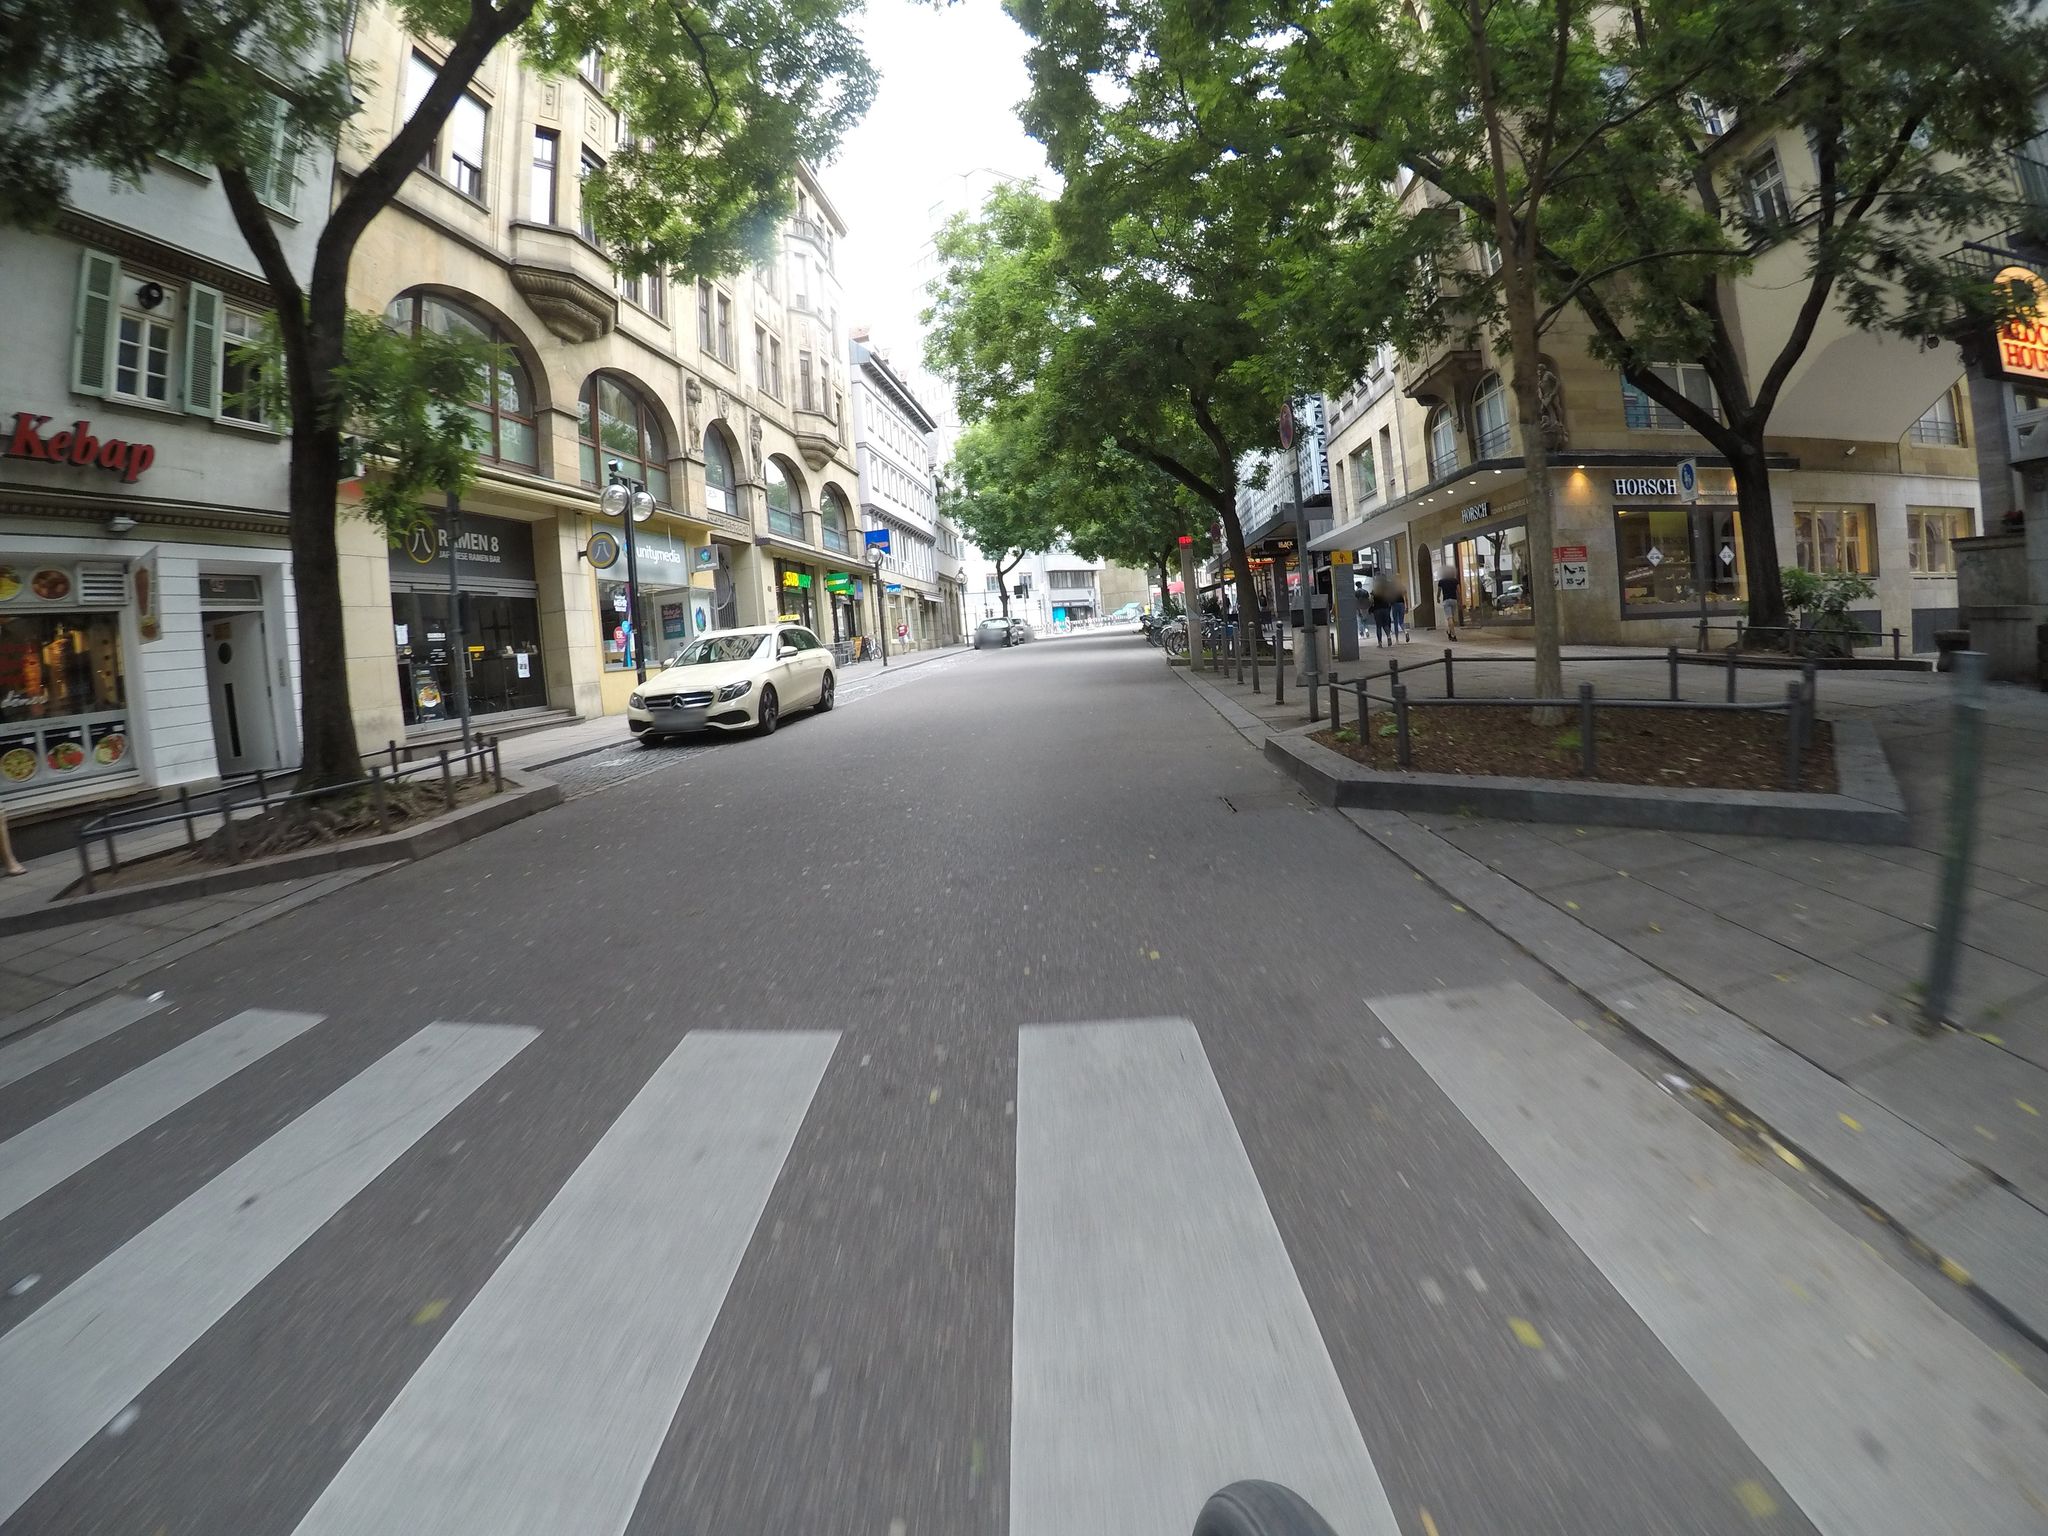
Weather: cloudy
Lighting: day
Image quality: good
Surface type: walking surface
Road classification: residential
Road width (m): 6
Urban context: urban centre
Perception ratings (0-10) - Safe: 8.35, Lively: 9.71, Beautiful: 8.35, Boring: 2.2, Depressing: 2.51, Wealthy: 8.18